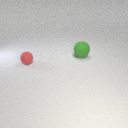
small red rubber sphere in front of large green rubber sphere